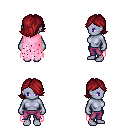
a pixel art fantasy rpg character, female body template, dark elf, purple skin, pink tattered cape, magenta pants, brunette swoop hairstyle, four views (front, back, left, right), 2x2 character sprite sheet, small pixel art, hard edges, no anti-aliasing